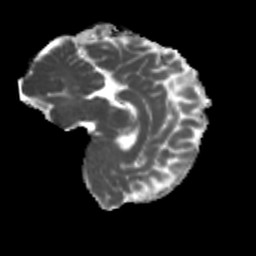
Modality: MD
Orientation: sagittal
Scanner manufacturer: siemens
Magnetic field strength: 3 T
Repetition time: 4 s
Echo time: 0.0594 s